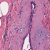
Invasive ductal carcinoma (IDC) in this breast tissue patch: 0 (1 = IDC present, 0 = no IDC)